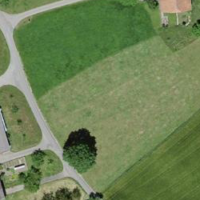
EUNIS habitat code: 52
Species observed at this site:
Aesculus hippocastanum